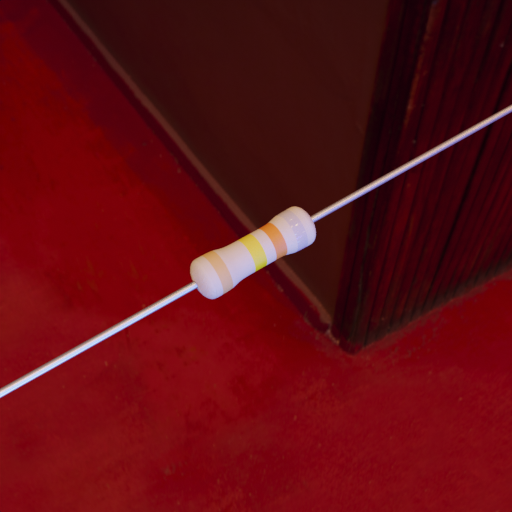
Resistor colour bands (in order): gold, yellow, orange, silver